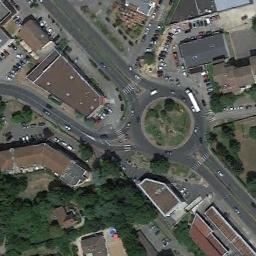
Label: roundabout